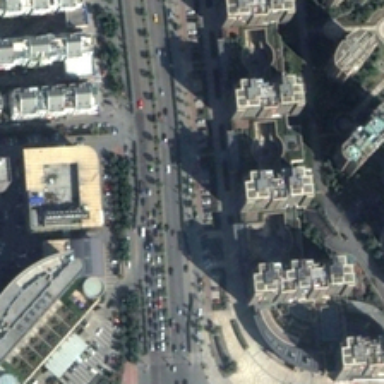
Some tall buildings are in two sides of a road with cars .